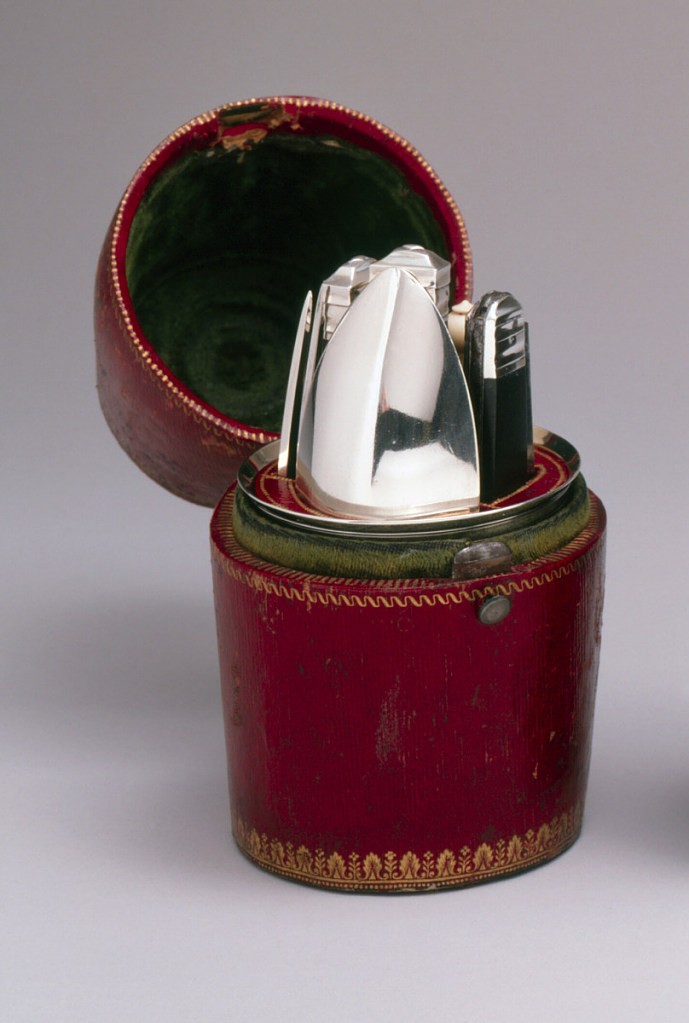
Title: Folding fork
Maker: Gavet Coutelier, France
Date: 1809–19
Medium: Silver, wood, steel
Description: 1985-103-281-a/j: Red leather holder with tooled gold borders and ve...;     1985-103-281-a: Barrel-shaped red leather case with stamped gold d...;     1985-103-281-b: Plain silver cup with flaring rim, decorated with ...;     1985-103-281-c: Red leather holder with stamped gold decorations f...;     1985-103-281-d: Blade has straight sides, upper edge tapering towa...;     1985-103-281-e: Oval spoon-bowl with pointed tip, flat slightly ta...;     1985-103-281-f: Fork has four slightly curved tines, rounded shoul...;     1985-103-281-g: Small cork screw with knob on top with hole throug...;     1985-103-281-h: Cylindrical horn and ivory container consisting th...;     1985-103-281-i: Cylindrical horn and ivory container consisting th...;     1985-103-281-j: Cylindrical horn and ivory container consisting th...